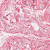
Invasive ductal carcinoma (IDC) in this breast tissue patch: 0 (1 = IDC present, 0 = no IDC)